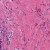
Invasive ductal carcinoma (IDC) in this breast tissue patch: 0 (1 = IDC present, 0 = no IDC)